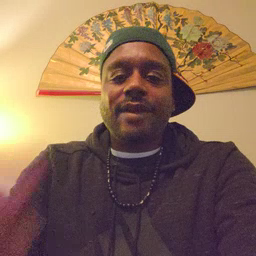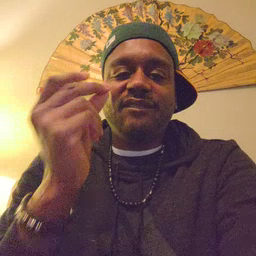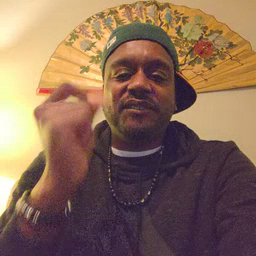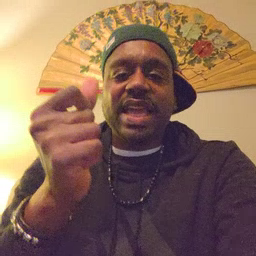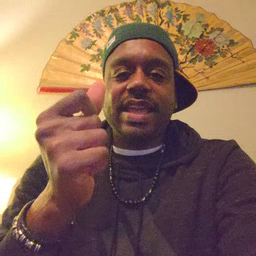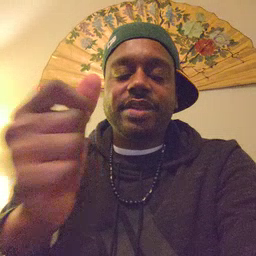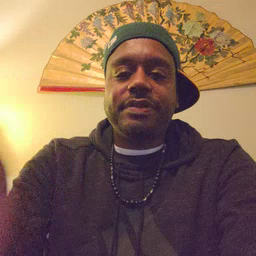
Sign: fast